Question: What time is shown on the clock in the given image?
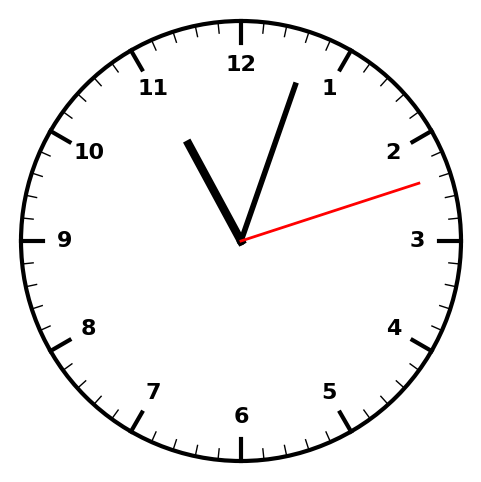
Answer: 11:03:12